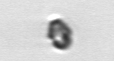
Label: Heterocapsa_rotundata